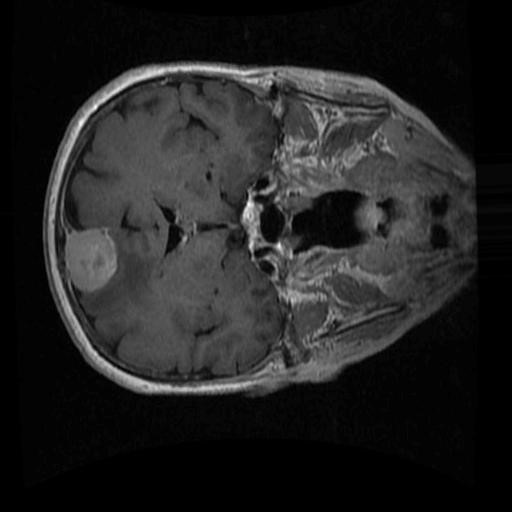
Label: brain_menin